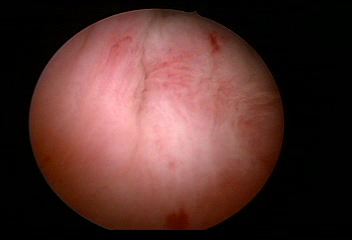
Modality: WLC
Class: Normal mucosa
Bladder cancer association: No